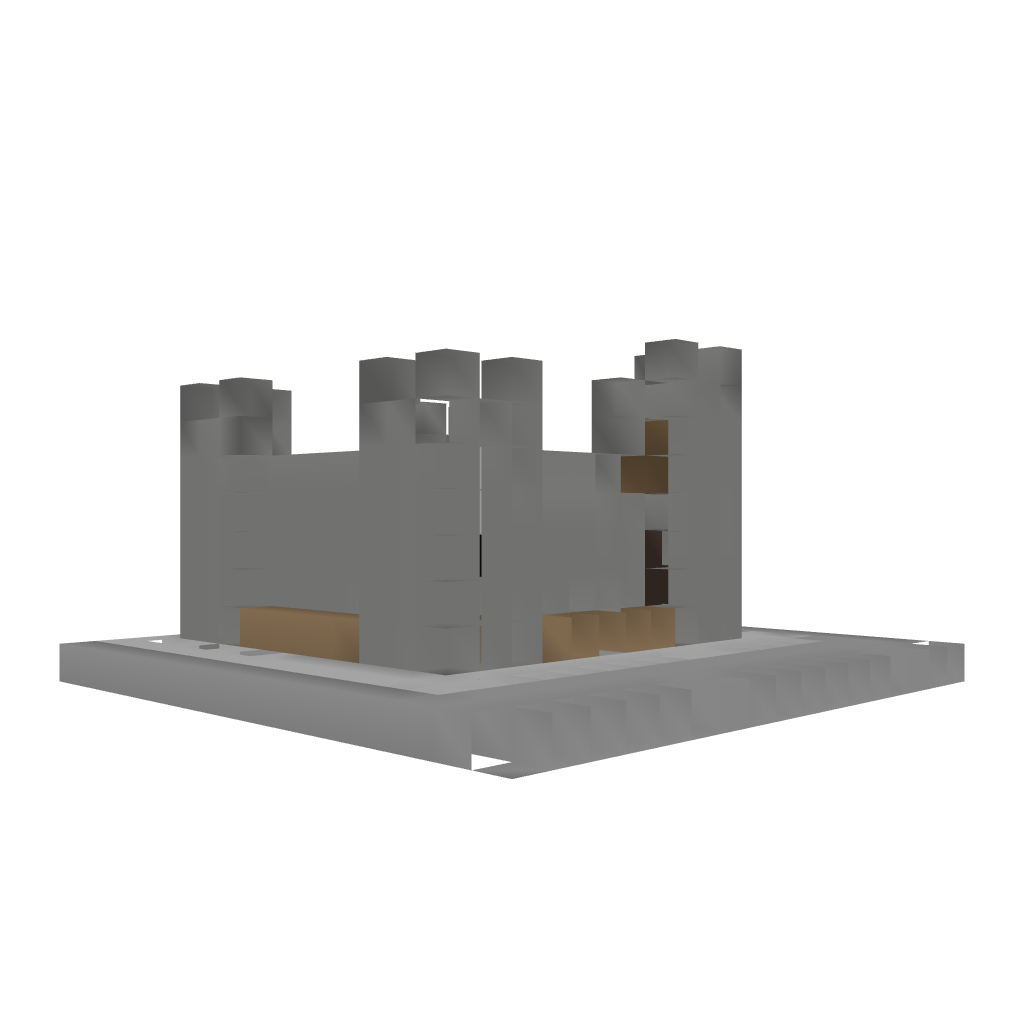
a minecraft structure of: Furnished Mini Castle